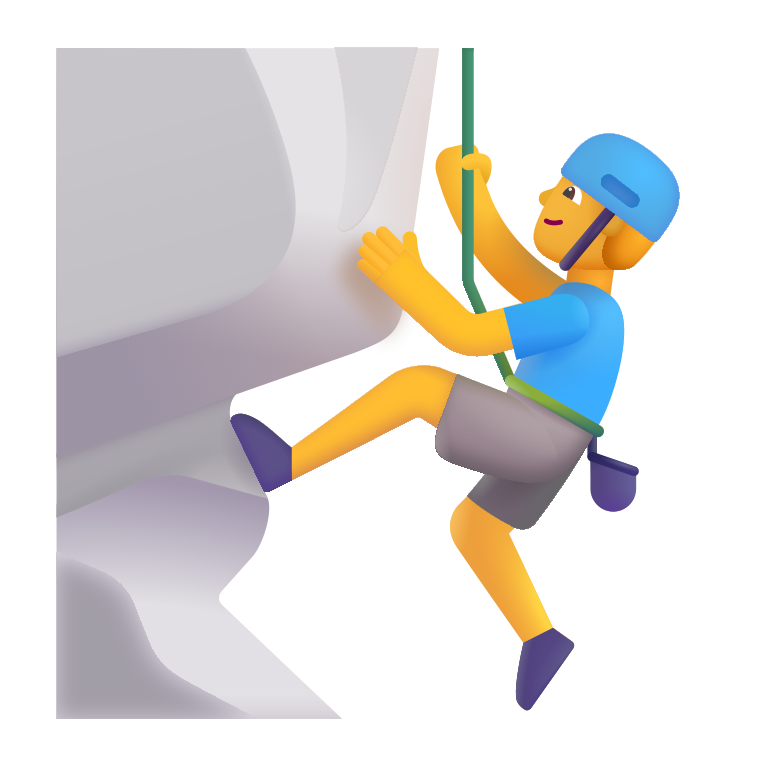
man climbing color default